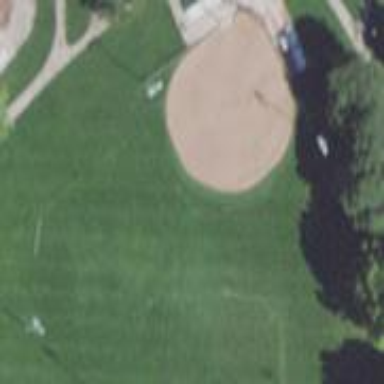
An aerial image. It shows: Baseball pitch for leisure land activities.